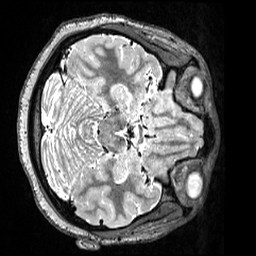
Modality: T2w
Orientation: axial
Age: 25
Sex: female
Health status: healthy
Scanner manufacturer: siemens
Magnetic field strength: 3 T
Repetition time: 3.2 s
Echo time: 0.563 s